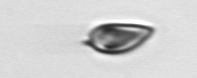
Label: Prorocentrum_triestinum